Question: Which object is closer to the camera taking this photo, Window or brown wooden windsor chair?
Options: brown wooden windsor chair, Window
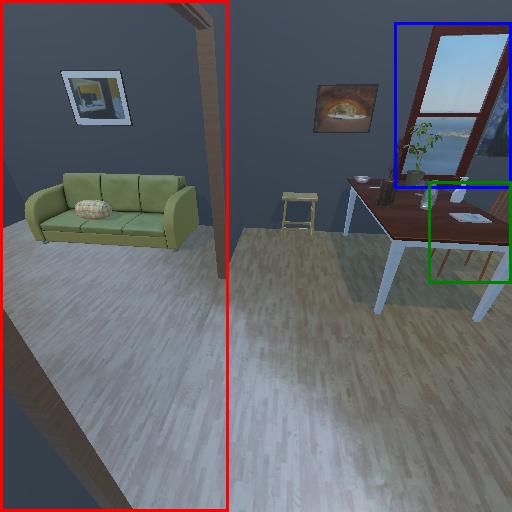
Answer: brown wooden windsor chair